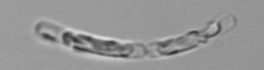
Label: Guinardia_striata